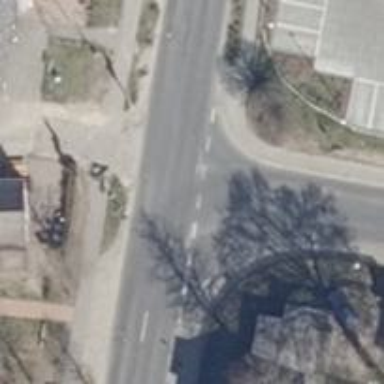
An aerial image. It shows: Secondary road with asphalt surface and separate sidewalks on both sides.